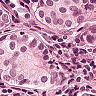
Metastatic tissue present: yes